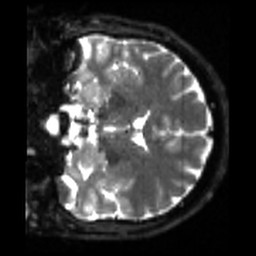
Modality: sbref
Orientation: coronal
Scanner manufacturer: siemens
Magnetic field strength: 3 T
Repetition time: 4 s
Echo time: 0.0594 s